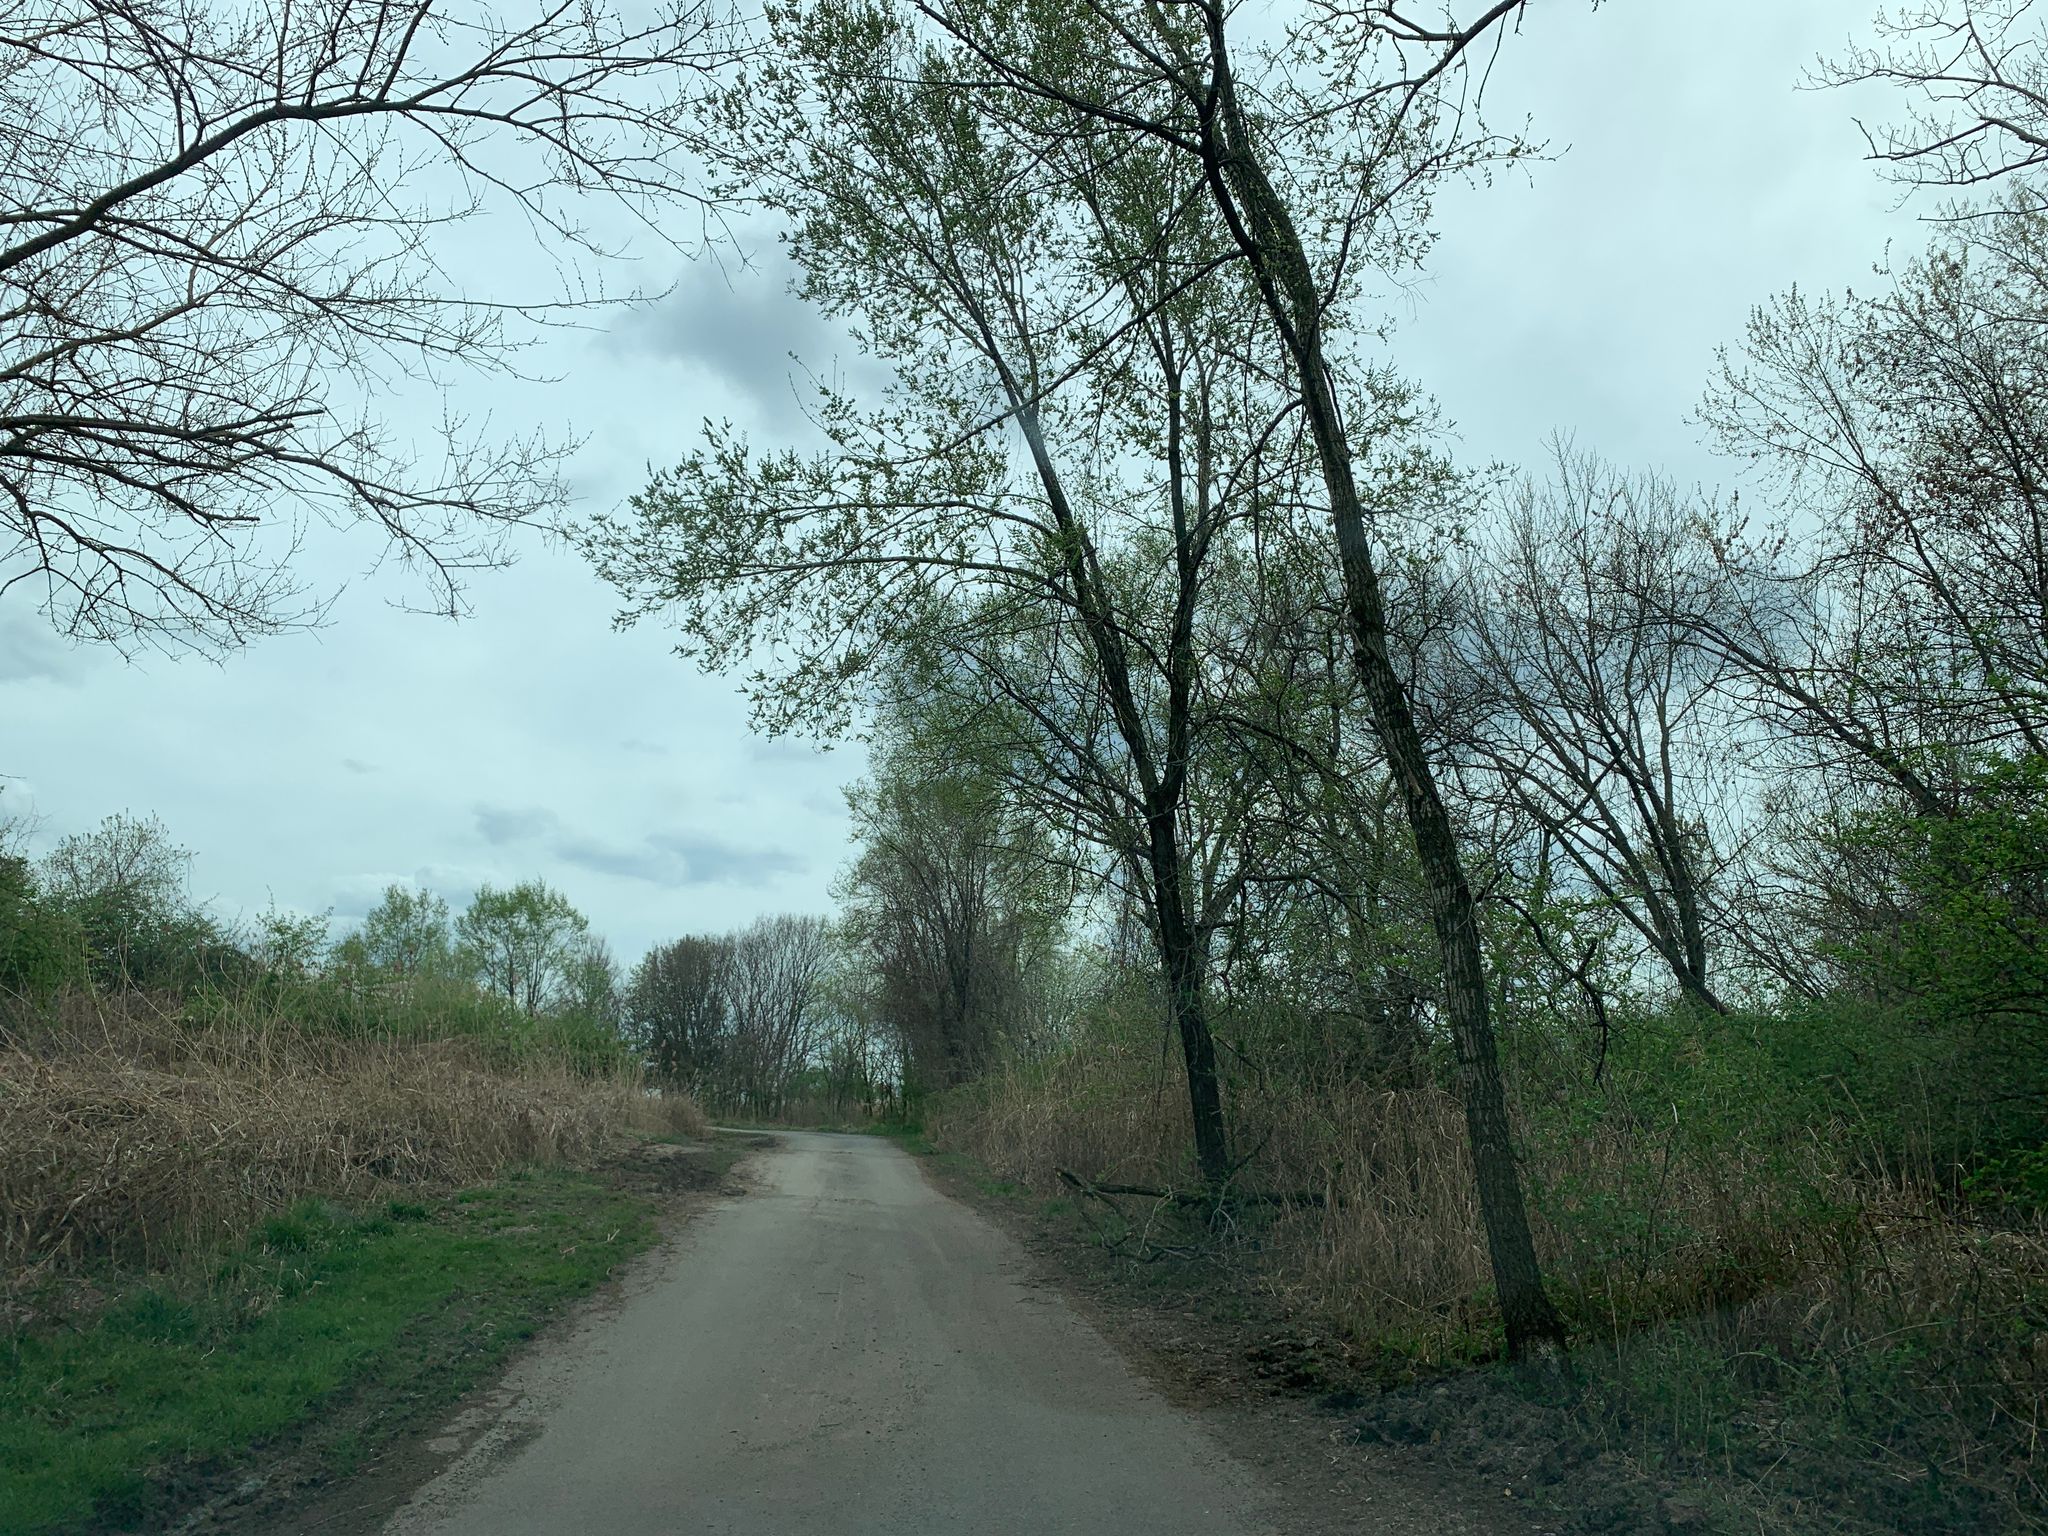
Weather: cloudy
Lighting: day
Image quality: slightly poor
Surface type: walking surface
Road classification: service, unclassified
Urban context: urban centre
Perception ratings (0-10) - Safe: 5.24, Lively: 1.92, Beautiful: 9.2, Boring: 7.31, Depressing: 5.53, Wealthy: 1.45